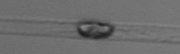
Label: Dactyliosolen_blavyanus